Question: I am using XSLT in marklogic for transform XML to HTML.
this is my xslt:
'''
<xsl:stylesheet version="1.0" xmlns:xsl="http://www.w3.org/1999/XSL/Transform">
<xsl:output method="html" encoding="ISO-8859-1" indent="no"/>
<xsl:template match="/">
<html>
<head>
<title>title</title>
</head>
<body>
<xsl:apply-templates />
</body>
</xsl:template>
<xsl:template match="ph">
<xsl:text disable-output-escaping="yes">&lt;/p&gt;</xsl:text>
<!-- converting inline ph to display para-->
<p><xsl:apply-templates /></p>
<xsl:text disable-output-escaping="yes">&lt;p class="para-continued"&gt;</xsl:text>
</xsl:template>
</xsl:stylesheet>
'''
my sample xml:
'''
<doc>
<p>some text bla blasome text bla blasome text bla blasome text bla bla</p>
<p>some text bla blasome text <ph>ph content</ph> bla blasome text bla blasome text bla bla</p>
</doc>
'''

The tags are displaying in HTML when using '<xsl:text>' in MarkLogic, Oxygen does not make any issue, please refer the attached image.
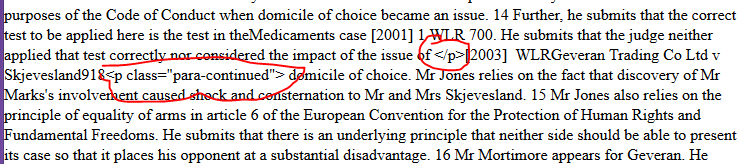
Answer: Check in 'ErrorLog.txt' and you should see something like this:
'''
XSLT-DISOUTPUTESC (err:XTRE1620) Disable output escaping not supported: /*:stylesheet/*:template[2]/*:text[1]
'''
In other words, the current release of MarkLogic doesn't implement that feature. It's optional: <URL>
You could try something like this. Note that I've doubled up the curly braces to escape them in XQuery. This might also be a good place to use 'xsl:for-each-group'.
'''
xdmp:xslt-eval(
<xsl:stylesheet version="2.0"
xmlns:xsl="http://www.w3.org/1999/XSL/Transform">
<xsl:output method="html" encoding="ISO-8859-1" indent="no"/>
<xsl:template match="/">
<html>
<head>
<title>title</title>
</head>
<body>
<xsl:apply-templates />
</body>
</html>
</xsl:template>
<xsl:template match="*[ph]">
<xsl:variable name="qname" select="node-name(.)"/>
<xsl:element name="{{ $qname }}">
<xsl:apply-templates select="ph[1]/preceding-sibling::node()"/>
</xsl:element>
<xsl:element name="{{ $qname }}">
<xsl:apply-templates select="ph[1]/node()"/>
</xsl:element>
<xsl:element name="{{ $qname }}">
<xsl:attribute name="class">para-continued</xsl:attribute>
<xsl:apply-templates select="ph[1]/following-sibling::node()"/>
</xsl:element>
</xsl:template>
<xsl:template match="*">
<xsl:element name="{{ node-name(.) }}">
<xsl:apply-templates select="node()"/>
</xsl:element>
</xsl:template>
</xsl:stylesheet>,
<doc>
<p>some text bla blasome text bla blasome text bla blasome text bla bla</p>
<p>some text bla blasome text
<ph>ph content</ph>
bla blasome text bla blasome text bla bla
</p>
</doc>)
'''
Using 7.0-4.3:
'''
<doc>
<p>some text bla blasome text bla blasome text bla blasome text bla bla</p>
<p>some text bla blasome text</p>
<p>ph content</p>
<p class="para-continued">
bla blasome text bla blasome text bla bla
</p>
</doc>
'''